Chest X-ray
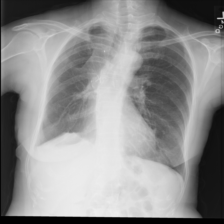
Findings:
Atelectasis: negative
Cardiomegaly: negative
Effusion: negative
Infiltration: negative
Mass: negative
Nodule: negative
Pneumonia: negative
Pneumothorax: negative
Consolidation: negative
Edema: negative
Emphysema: negative
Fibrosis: negative
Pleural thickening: negative
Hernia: negative